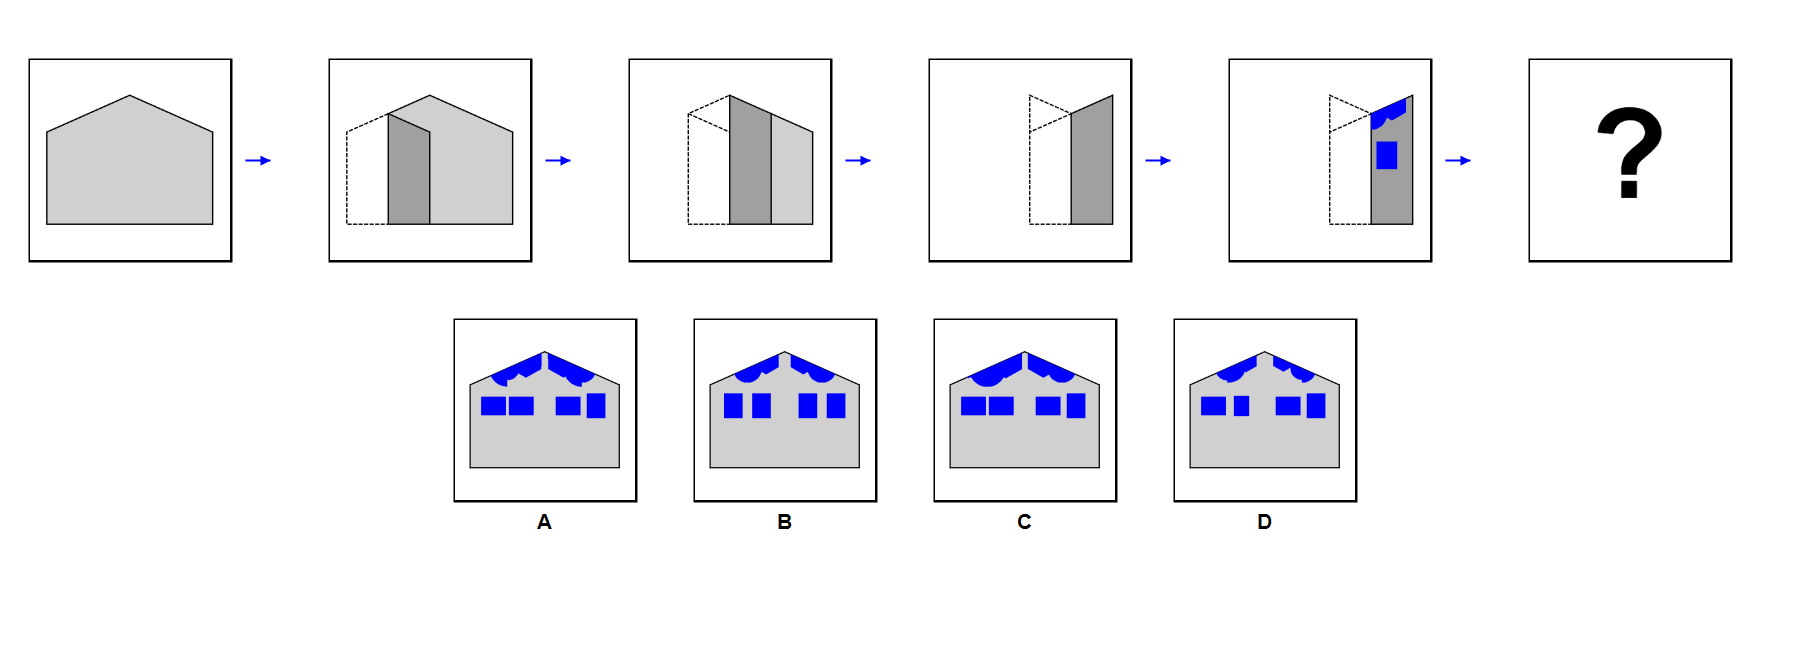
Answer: B